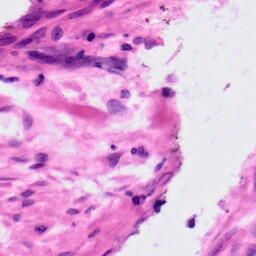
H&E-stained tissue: Ovarian